Question: My AVERAGEIFS formula seems to consider only a single element out of the two that it should theoretically select. In the following case for instance, if I ask what is the average age of Beatles members who said yes, I only get 32, John's age in this case. I insist on having to "manually select" names (use a list).
My formula goes as following:
'''
=AVERAGEIFS(C1:C9,A1:A9,"yes",B1:B9,{"john","paul","ringo","george"})
'''
What am I missing?
Also is there such a thing as STDEVIFS? Because I would like to calculate the standard deviation of the data that meets the criteria in the above formula (once edited of course).

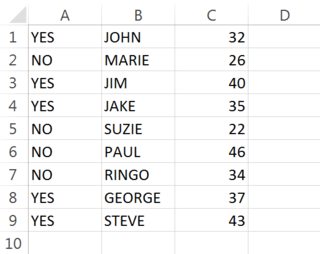
Answer: Corrected the formula to include "YES" as a criteria:
The following should be entered with
'''
=STDEV(IF((A1:A9="YES")*(B1:B9={"john","paul","ringo","george"}),C1:C9))
'''